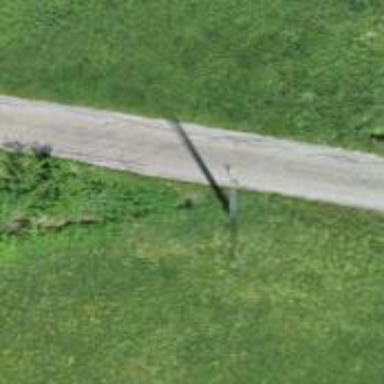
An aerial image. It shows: Power pole.